Field crop: maize
Growth stage: 2
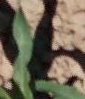
Species: maize